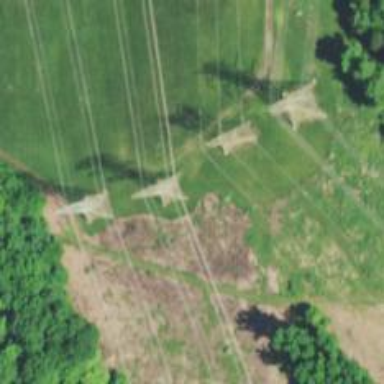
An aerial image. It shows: Lattice structure tower used for power transmission.